Question: I'm simply trying to round the 'CGFloat' return value of 'CGRectGetWidth'.
'''
override func layoutSubviews() {
let roundedWidth = roundf(CGRectGetWidth(self.bounds))
...
}
'''
The compiler won't let me, giving the error:
''NSNumber' is not a subtype of 'CFloat''.
I guess there is some basic thing I am missing here. 'roundf' is taking a 'CFloat' as argument, so how can I convert my 'CGFloat' to 'CFloat' to make the conversion?
Now using round instead of roundf but I am still getting the same error. I've tried cleaning the project and restarting Xcode.

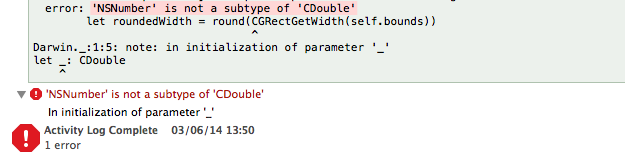
Answer: For some reason I needed to make an explicit typecast to 'CDouble' to make it work.
'''
let roundedWidth = round(CDouble(CGRectGetWidth(self.bounds)))
'''
I find this pretty strange since a 'CGFloat' is a 'CDouble' by definition. Seems like the compilator got a bit confused here for some reason.